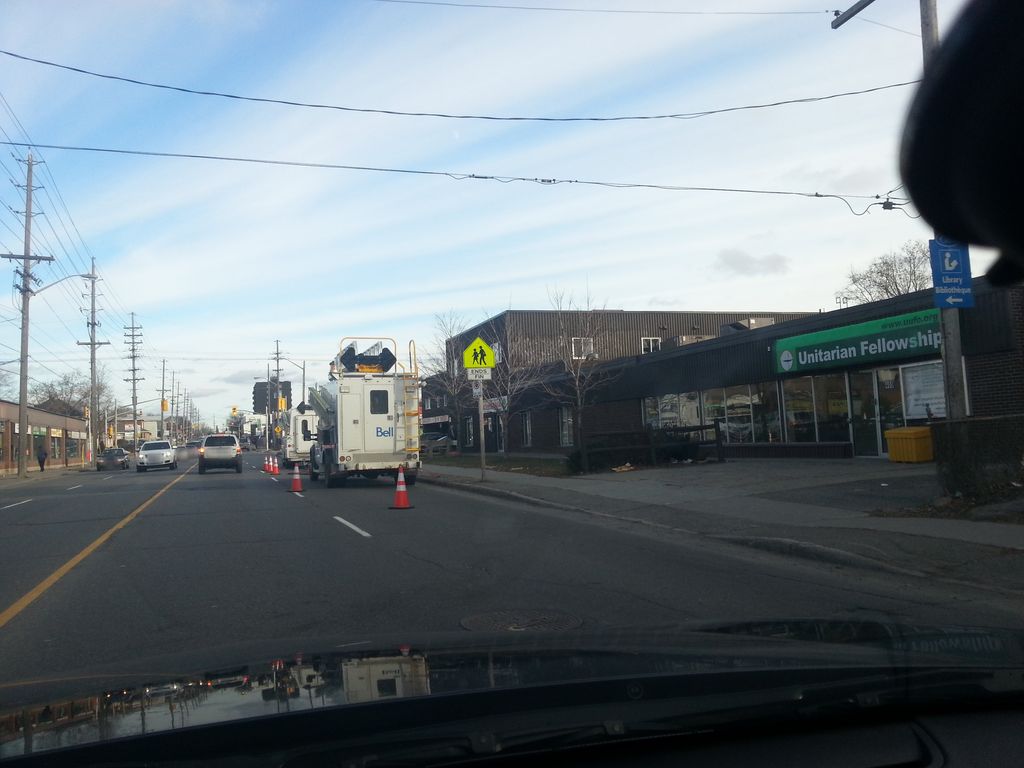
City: ottawa-gatineau